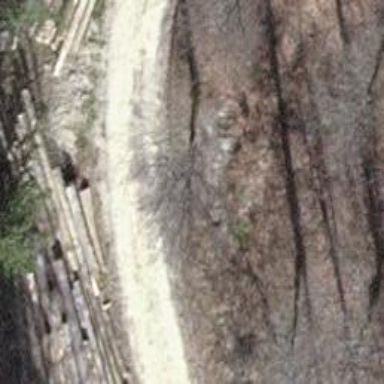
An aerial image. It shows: Compacted track with grade2 surface.